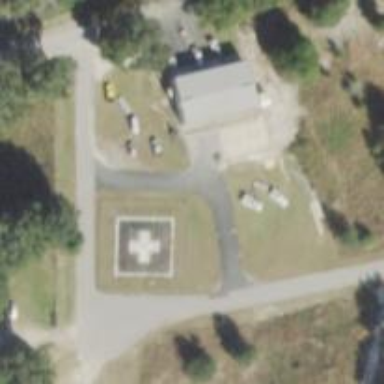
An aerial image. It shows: Image of helipad at airport.